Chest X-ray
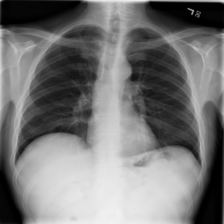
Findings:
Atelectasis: negative
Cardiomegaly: negative
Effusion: negative
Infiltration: positive
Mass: negative
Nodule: negative
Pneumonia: negative
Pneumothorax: negative
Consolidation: negative
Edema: negative
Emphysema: negative
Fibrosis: negative
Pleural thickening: negative
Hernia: negative